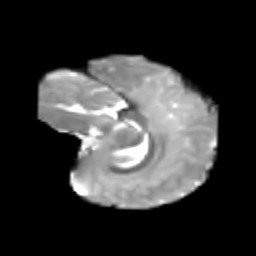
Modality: T2w
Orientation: sagittal
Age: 6
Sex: female
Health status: healthy